Question: Say I have a matrix A of dimension N by M.
I wish to return an N dimensional vector V where the nth element is the double sum of all pairwise product of the entries in the nth row of A.

In loops, I guess I could do:
'''
V = np.zeros(A.shape[0])
for n in range(A.shape[0]):
for i in range(A.shape[1]):
for j in range(A.shape[1]):
V[n] += A[n,i] * A[n,j]
'''
I want to vectorise this and I guess I could do:
'''
V_temp = np.einsum('ij,ik->ijk', A, A)
V = np.einsum('ijk->i', A)
'''
But I don't think this is very memory efficient way as the intermediate step 'V_temp' is unnecessarily storing the whole outer products when all I need are sums. Is there a better way to do this?
Thanks
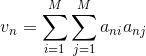
Answer: You can use
'''
V=np.einsum("ni,nj->n",A,A)
'''